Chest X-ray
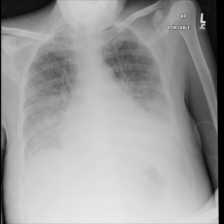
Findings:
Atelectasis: negative
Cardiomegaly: positive
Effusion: negative
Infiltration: positive
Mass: negative
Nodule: negative
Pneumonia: negative
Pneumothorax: negative
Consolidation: negative
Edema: positive
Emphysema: negative
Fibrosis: negative
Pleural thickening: negative
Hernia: negative